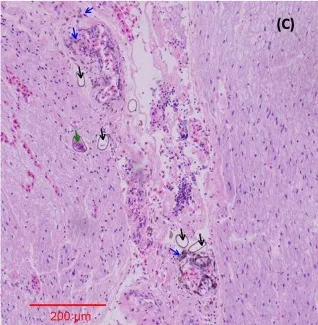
Ocular lesions caused by L. Learedi eggs in Chelonia mydas HE stain. (C) Optic nerve (10X). Green arrows indicate the embryonated fluke eggs; black arrows show the fluke eggs (these eggs are not surrounded by macrophages), and the blue arrows indicate macrophages in the phagocytosis of hemosiderin in perivascular areas.
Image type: pathology (h&e)